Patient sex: M
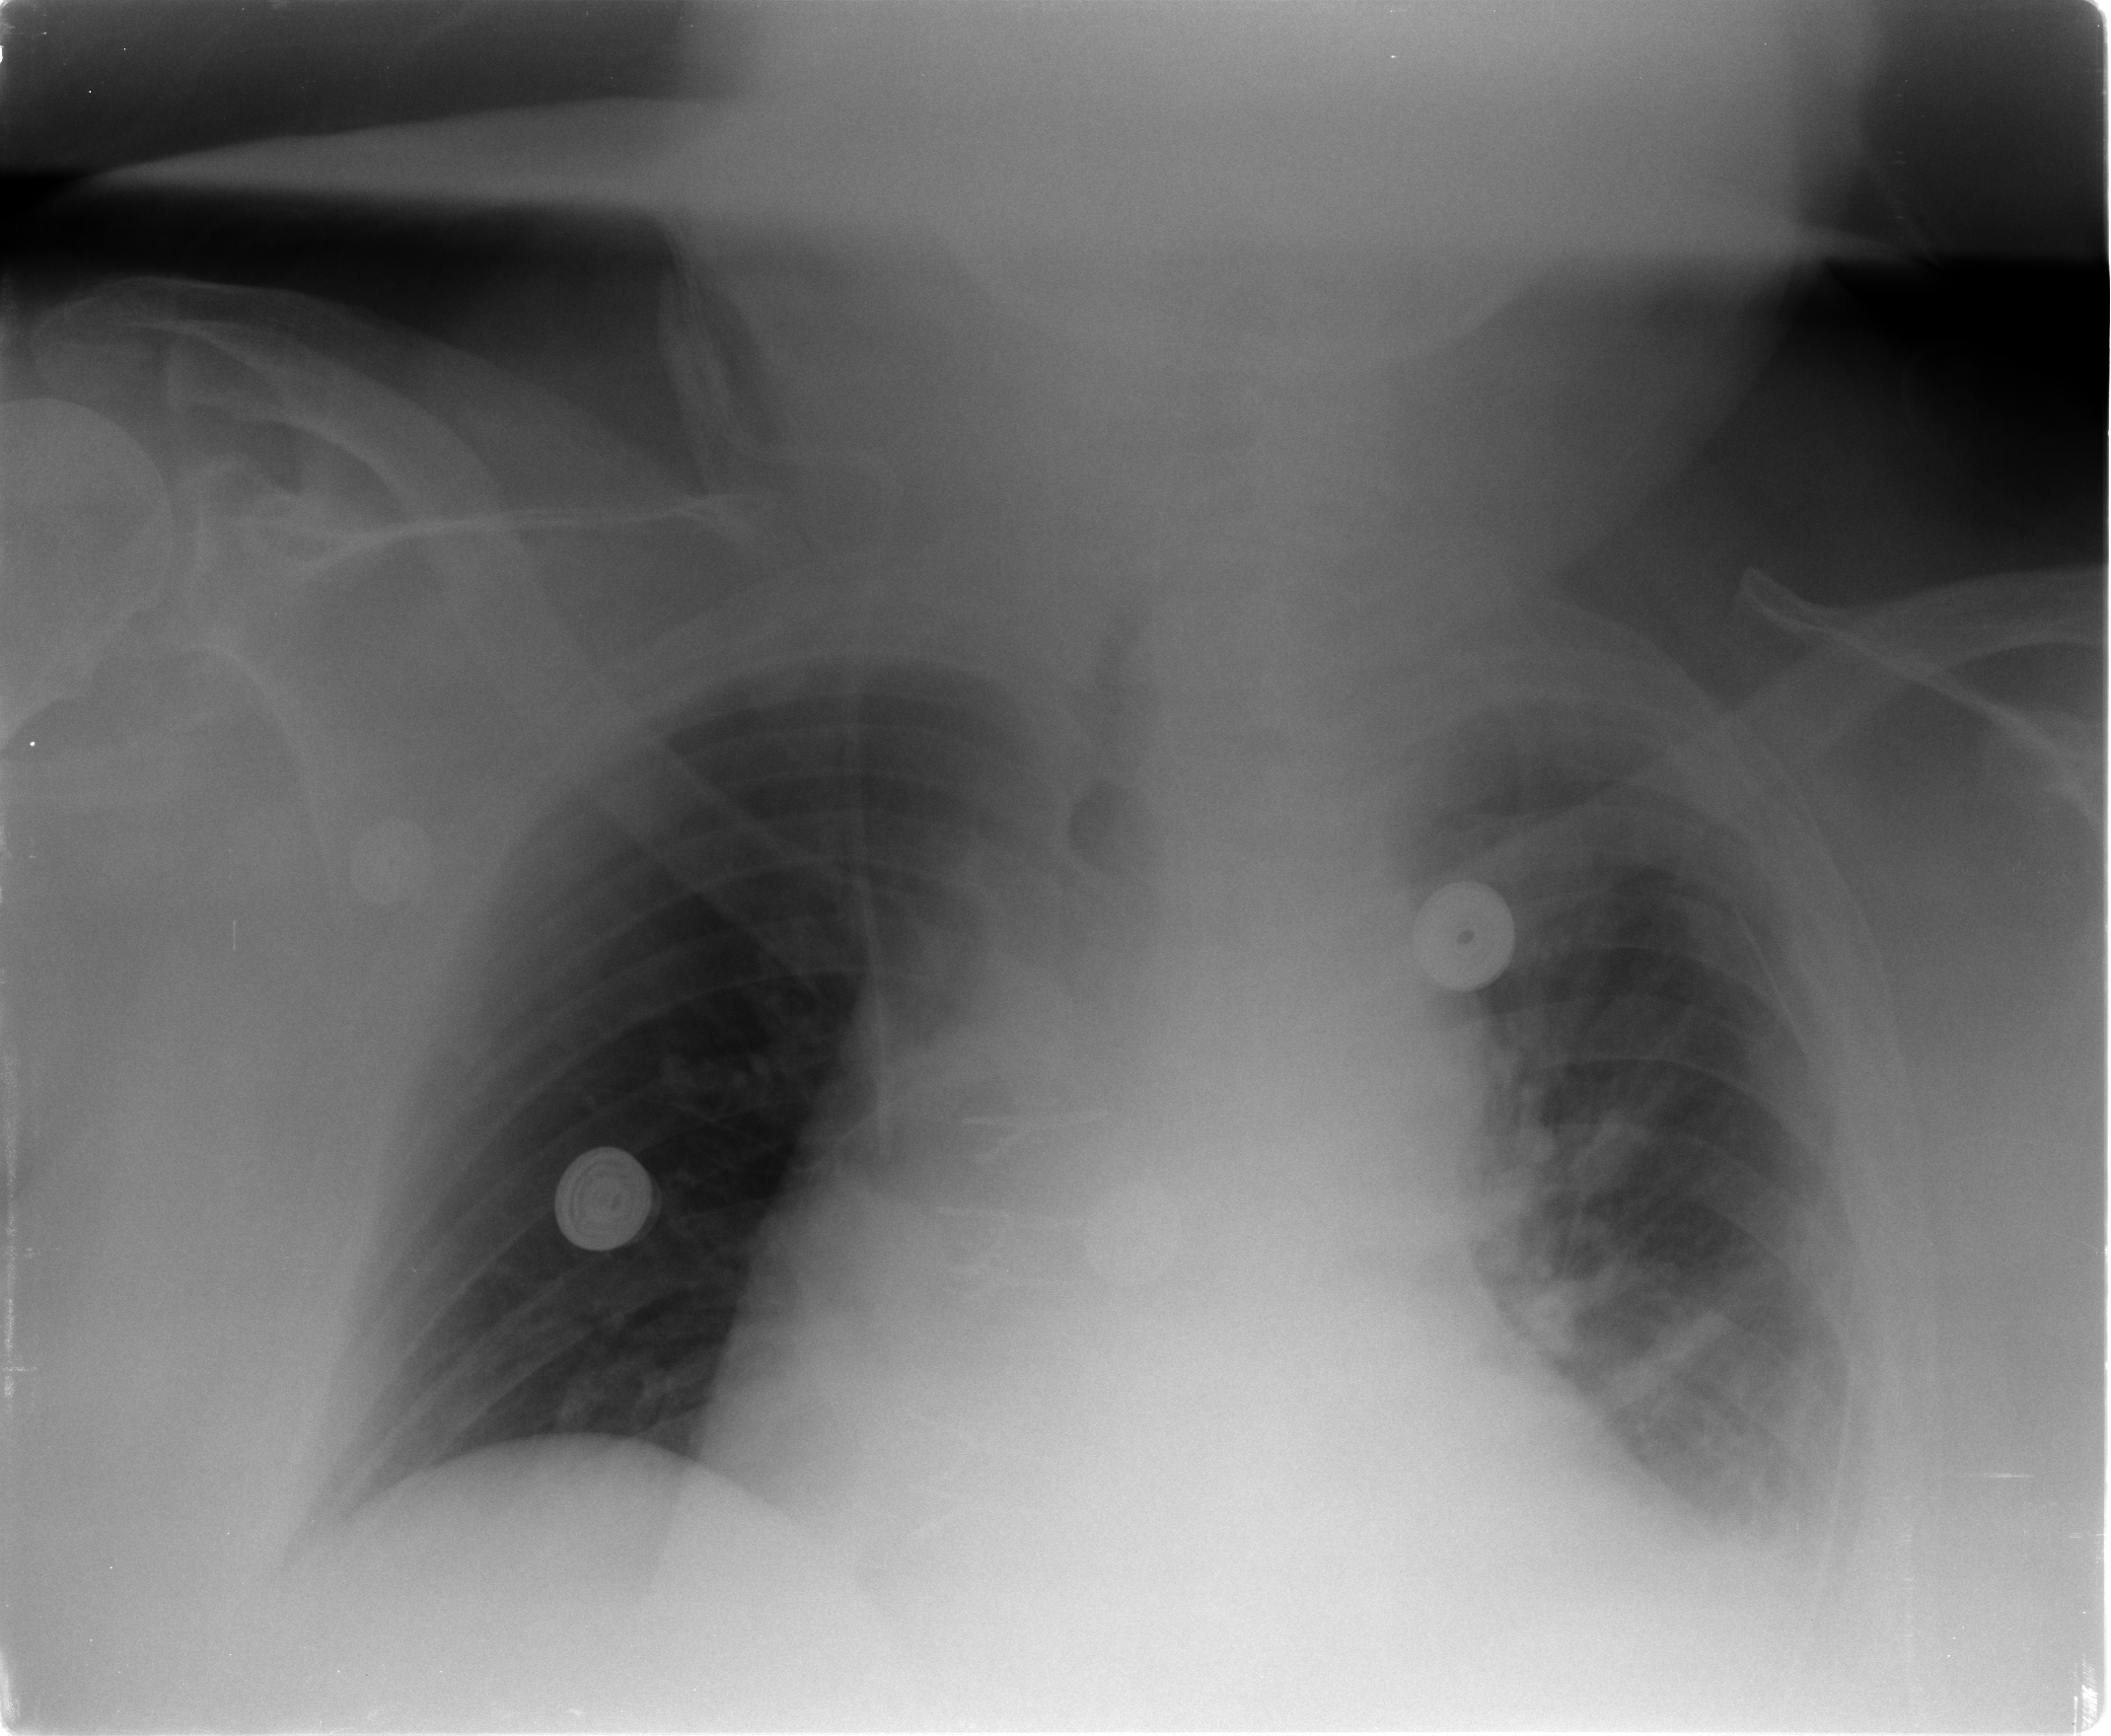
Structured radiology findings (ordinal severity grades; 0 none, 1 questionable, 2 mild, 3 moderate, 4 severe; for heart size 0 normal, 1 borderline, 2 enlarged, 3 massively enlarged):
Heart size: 2
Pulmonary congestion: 0
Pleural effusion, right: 0
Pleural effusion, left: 2
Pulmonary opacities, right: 0
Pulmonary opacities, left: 0
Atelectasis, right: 0
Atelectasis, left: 2